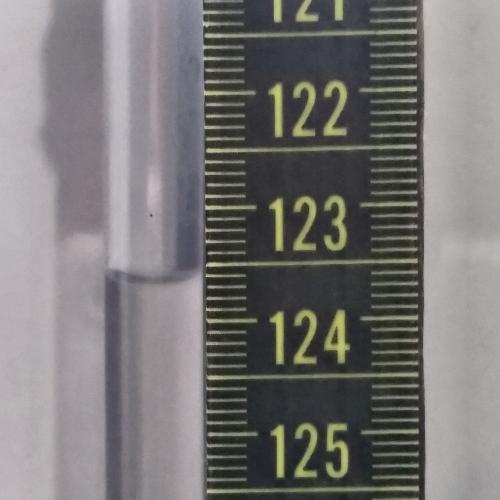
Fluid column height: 123.6 cm